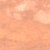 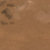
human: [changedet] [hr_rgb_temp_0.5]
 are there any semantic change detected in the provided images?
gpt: All remained the same.